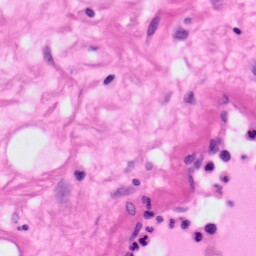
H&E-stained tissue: Pancreatic